Question: Just wondering whether anyone knows what events an HTML5 '<input type="number" />' element fires when its up / down arrows are clicked:

I'm already using an 'onblur' for when the focus leaves the input field.
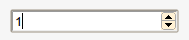
Answer: 'change' would be the event that is fired when the field's value changes.
I think the HTML5 event 'input' would also fire.